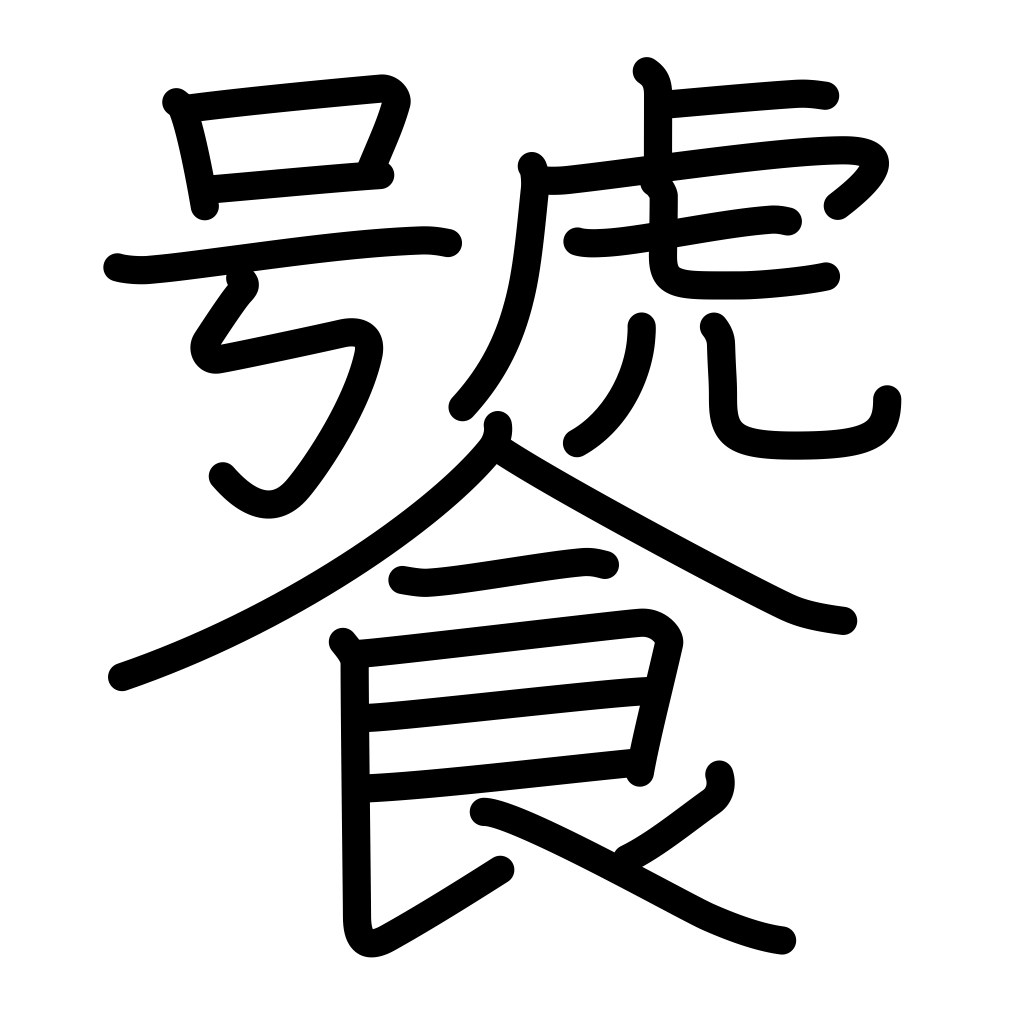
Meaning: be greedy, be ravenous